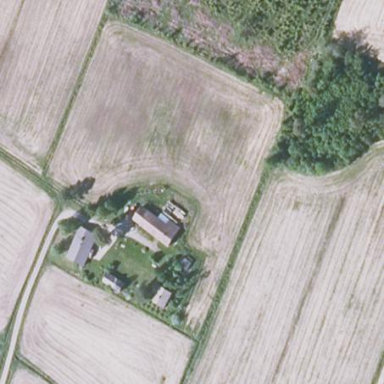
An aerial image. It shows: Farmyard area.